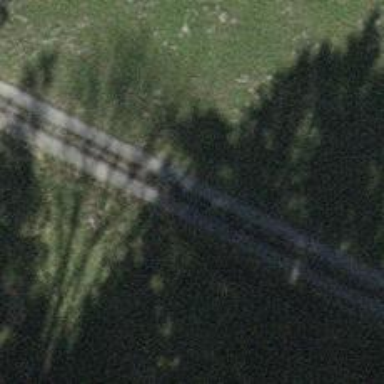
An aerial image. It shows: Pebblestone track with grade2 tracktype.